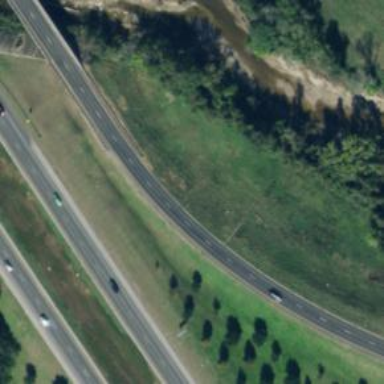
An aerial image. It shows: Secondary road with frontage road.